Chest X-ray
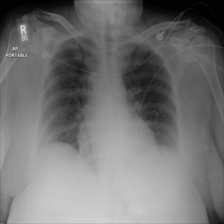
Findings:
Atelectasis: negative
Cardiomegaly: negative
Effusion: negative
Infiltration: negative
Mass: negative
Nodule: negative
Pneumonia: negative
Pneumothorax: negative
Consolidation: negative
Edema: negative
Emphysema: negative
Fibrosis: negative
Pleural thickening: negative
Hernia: negative